Question: I'm using the plugin <URL> Or something similar to save the field name/content.
The problem I have is, I use the default wordpress Custom Fields for a few things, but once you've added a few fields through ACF it fills the list with generated content.

Which makes it hard for the client to find the fields that are used e.g tagline.
Is there anyway to filter what is output here?
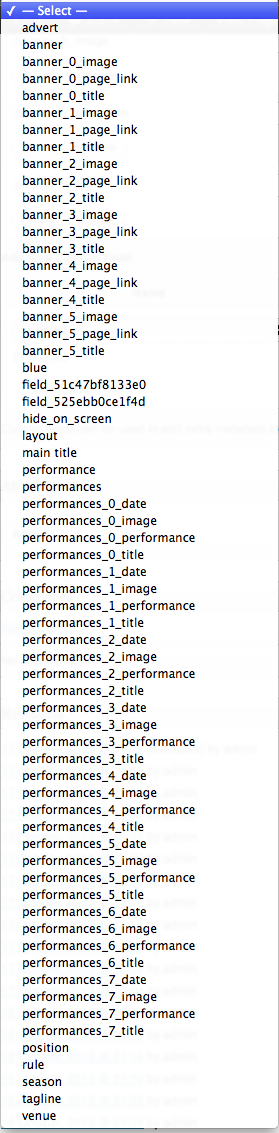
Answer: Try using an underscore as a first character of your custom field name for ACF. Like '_performances' or '_mycustomfield' This would make the custom field hidden into the native custom field form in each post. For reference read it <URL>.